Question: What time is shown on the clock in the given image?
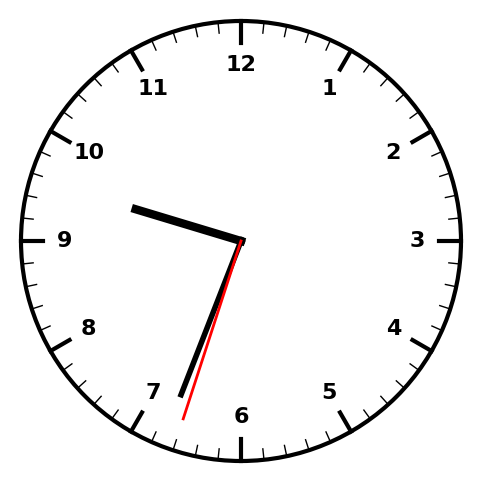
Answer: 09:33:33